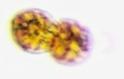
Label: Margalefidinium